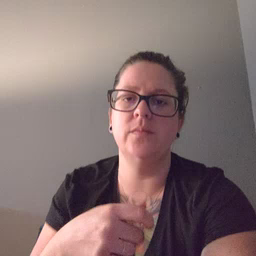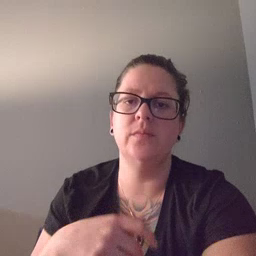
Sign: bird